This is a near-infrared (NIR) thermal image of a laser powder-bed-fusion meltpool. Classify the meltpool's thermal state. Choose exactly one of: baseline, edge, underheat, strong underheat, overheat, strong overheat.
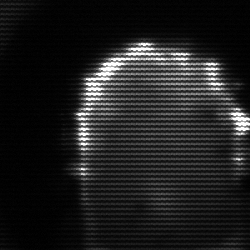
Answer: baseline